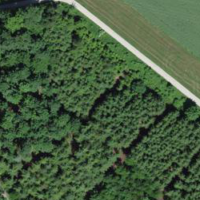
EUNIS habitat code: 44
Species observed at this site:
Corylus avellana